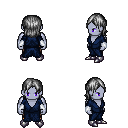
a pixel art fantasy rpg character, male body template, dark elf, purple skin, blue robe, gold greaves, gray long bangs hairstyle, white cloth bracers, metal boots, four views (front, back, left, right), 2x2 character sprite sheet, small pixel art, hard edges, no anti-aliasing